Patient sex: M
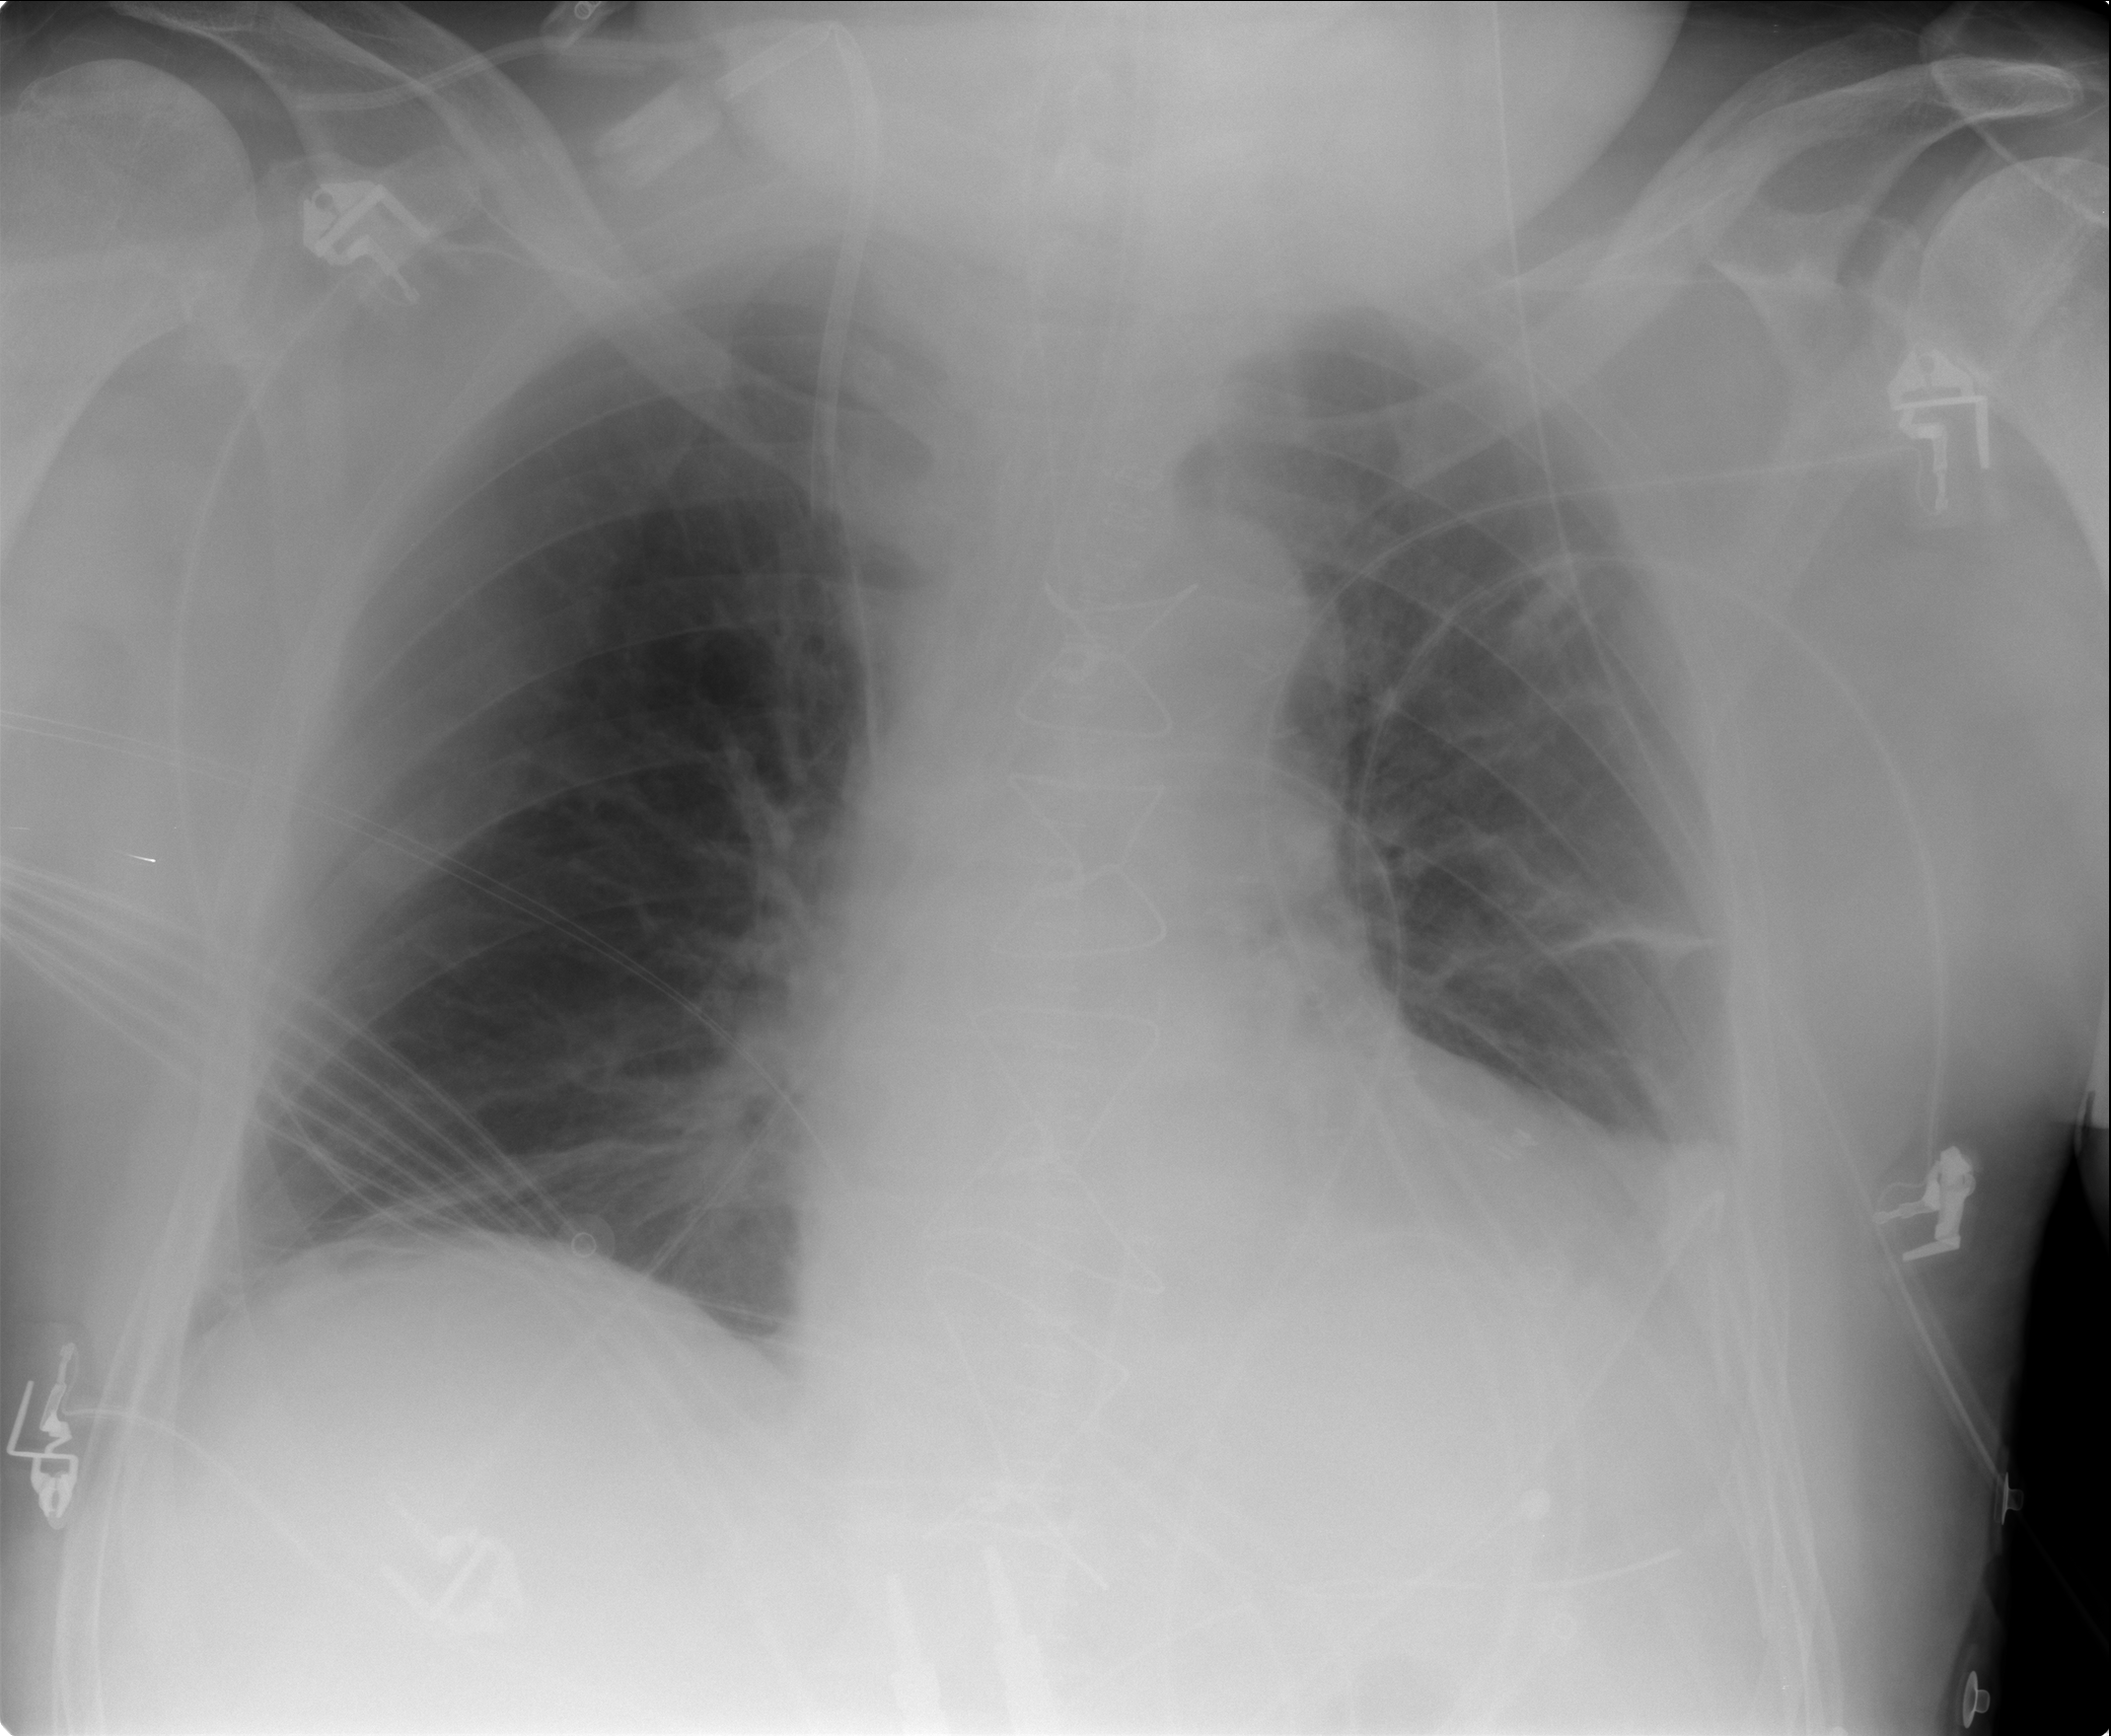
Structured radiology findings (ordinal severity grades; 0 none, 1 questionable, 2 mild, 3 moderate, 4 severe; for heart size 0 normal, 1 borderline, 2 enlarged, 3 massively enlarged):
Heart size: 2
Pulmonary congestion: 2
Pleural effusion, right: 0
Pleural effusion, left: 2
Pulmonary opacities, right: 0
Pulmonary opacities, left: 0
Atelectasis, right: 2
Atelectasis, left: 2